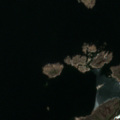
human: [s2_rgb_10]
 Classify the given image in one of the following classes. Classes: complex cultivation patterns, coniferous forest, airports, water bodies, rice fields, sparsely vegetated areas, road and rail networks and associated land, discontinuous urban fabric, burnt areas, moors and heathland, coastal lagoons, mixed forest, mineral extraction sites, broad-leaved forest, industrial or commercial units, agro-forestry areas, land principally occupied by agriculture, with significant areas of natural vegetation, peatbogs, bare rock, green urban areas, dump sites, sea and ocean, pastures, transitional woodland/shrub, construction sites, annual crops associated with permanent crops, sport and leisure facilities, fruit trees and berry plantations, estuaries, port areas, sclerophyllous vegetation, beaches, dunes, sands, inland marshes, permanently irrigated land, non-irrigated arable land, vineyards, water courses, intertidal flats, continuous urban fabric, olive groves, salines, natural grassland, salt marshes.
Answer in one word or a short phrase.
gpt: bare rock, sea and ocean